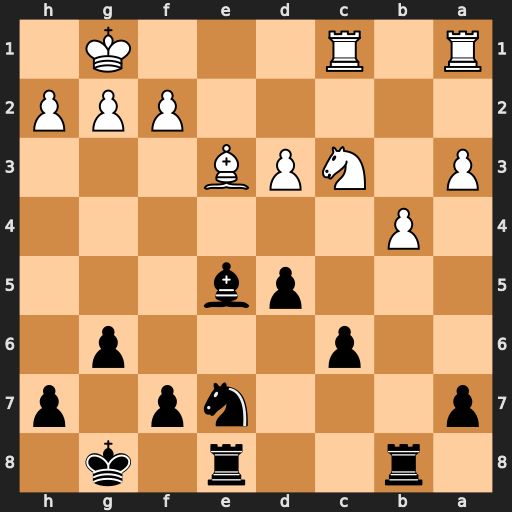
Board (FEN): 1r2r1k1/p3np1p/2p3p1/3pb3/1P6/P1NPB3/5PPP/R1R3K1
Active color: b
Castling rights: -
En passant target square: -
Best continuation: d4 Bd2 dxc3